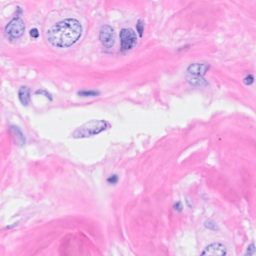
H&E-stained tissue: Breast